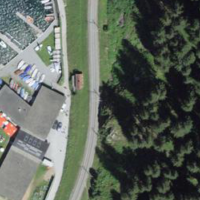
EUNIS habitat code: 43
Species observed at this site:
Miramella alpina
Rumex alpinus
Geum rivale